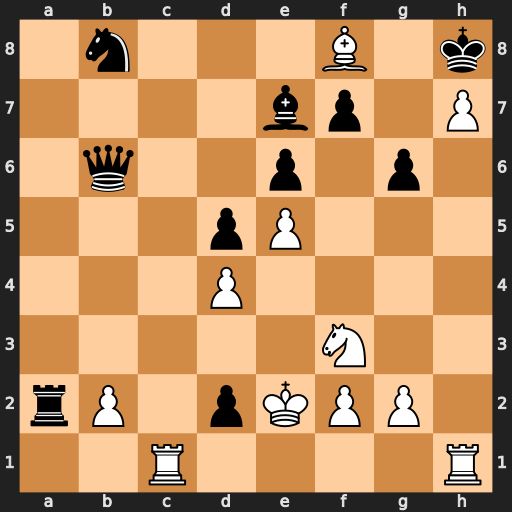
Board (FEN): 1n3B1k/4bp1P/1q2p1p1/3pP3/3P4/5N2/rP1pKPP1/2R4R
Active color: w
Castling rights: -
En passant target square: -
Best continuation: Bg7+ Kxg7 h8=Q#